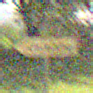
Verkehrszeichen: UmleitungswegweiserLinksweisend
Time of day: Night
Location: Outdoor (Nature)
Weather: Clear
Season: NotSpecified
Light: Natural